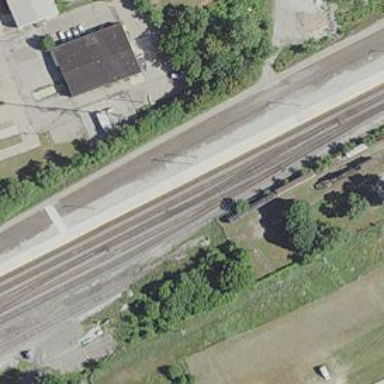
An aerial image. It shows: Preserved railway.